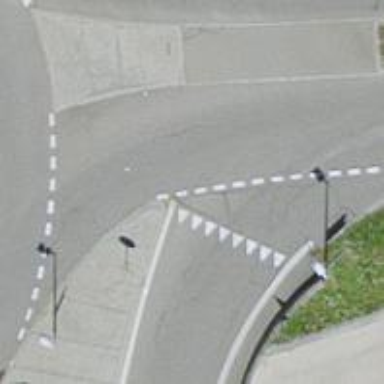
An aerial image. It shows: Road with "give way" sign.